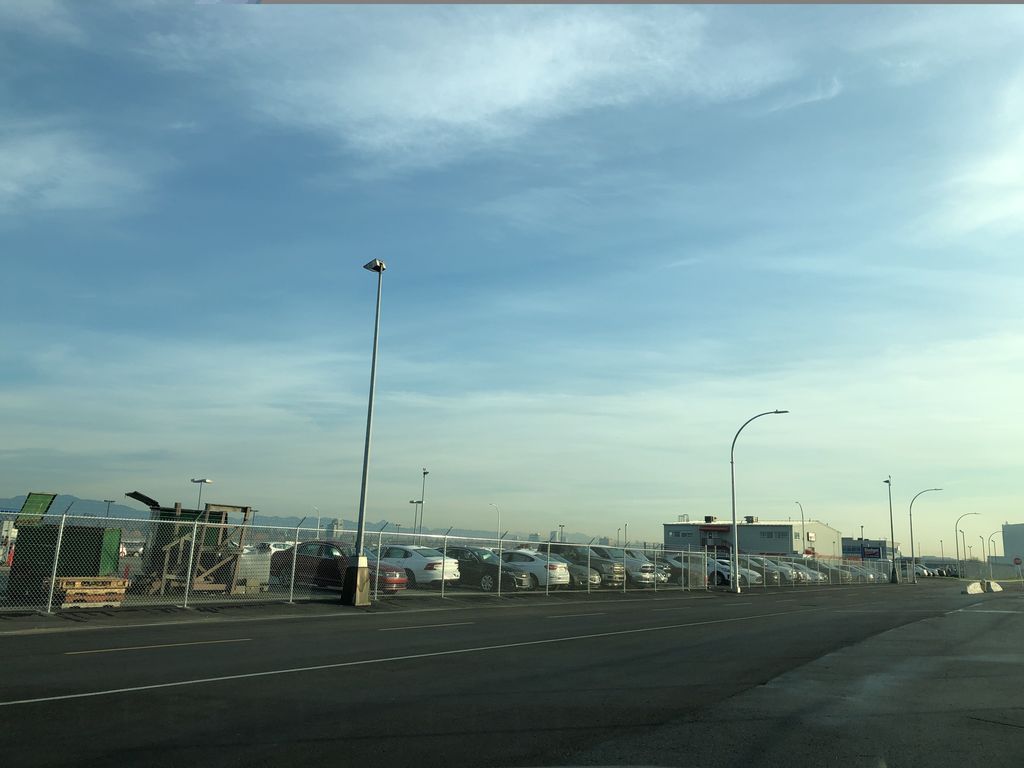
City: vancouver